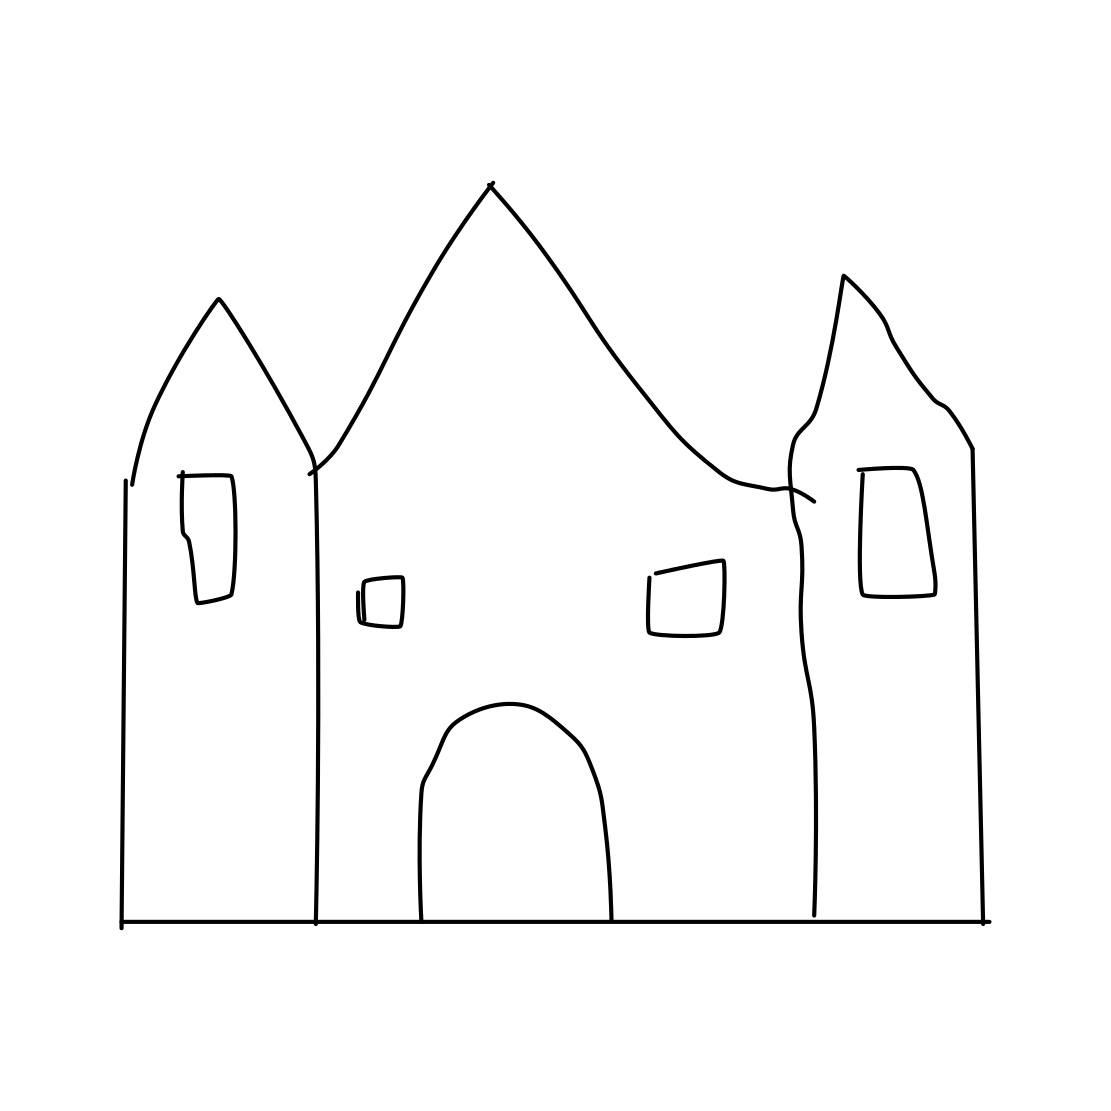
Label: castle